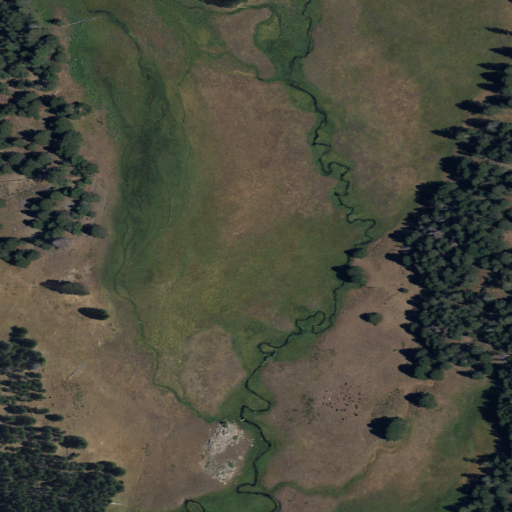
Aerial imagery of plain(s) in California named Beach Meadows containing herbaceous wetlands, evergreen forest, shrub, and woody wetlands